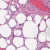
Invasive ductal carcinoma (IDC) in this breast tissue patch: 0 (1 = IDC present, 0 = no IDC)